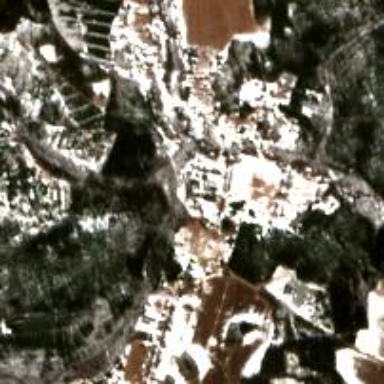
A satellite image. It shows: Small hamlet.